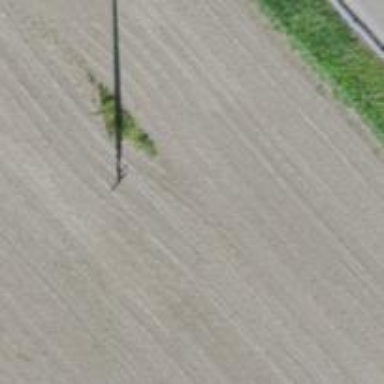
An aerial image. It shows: Concrete power pole.